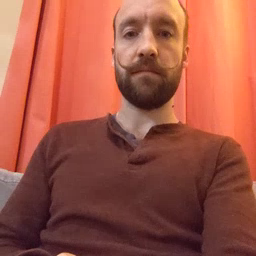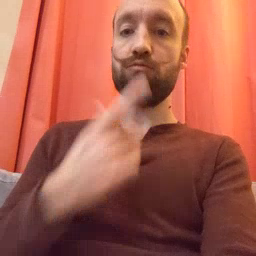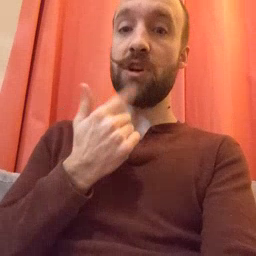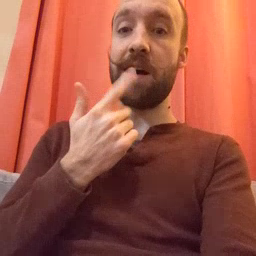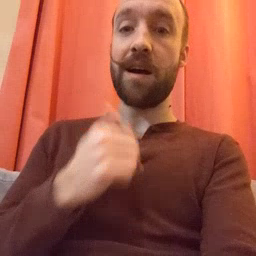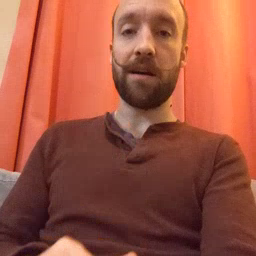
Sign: red